【题型】填空题　【知识点】立体几何　【难度】easy
如图，有一个水平放置的透明无盖的正方容器，容器高\\
\noindent 8cm，将一个球放置在容器口，再向容器注水，当球面接触水面时，测得水深为 6cm，若不计容器的厚\\
\noindent 度，则球的表面积为\_\_\_\_\_\_\_\_\_\_$\mathrm{cm}^2$.

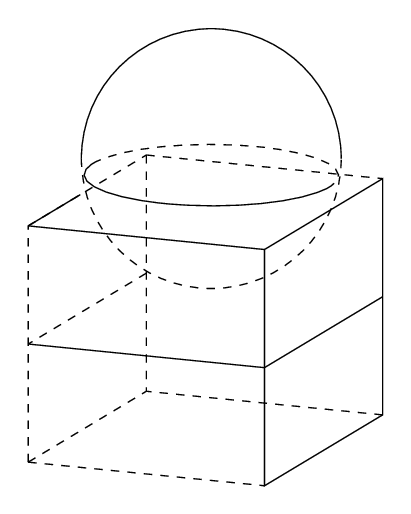
【解答】
\noindent 【答案】$100\pi$\\
\noindent 【分析】设正方体上底面所在平面截球的小圆$M$，则圆心$M$为正方体上底面正方形的中心，设球的半径\\
\noindent 为$R$，得到球心到上底面的距离等于$(R-2)$，根据球的截面圆的性质，求得$R=5$，结合球的表面积公\\
\noindent 式，即可求解.\\
\noindent 【详解】设正方体上底面所在平面截球的小圆$M$，则圆心$M$为正方体上底面正方形的中心，\\
\noindent 如图所示，\\
\noindent 设球的半径为$R$，根据题意得球心到上底面的距离等于$(R-2)\ \mathrm{cm}$，\\
\noindent 又由圆$M$的半径为$4$，根据球的截面圆的性质，可得$R^2=(R-2)^2+4^2$，解得$R=5$，\\
\noindent 所以球的表面积为$S=4\pi R^2=4\pi\times5^2=100\pi$.\\
\noindent 故答案为：$100\pi$.

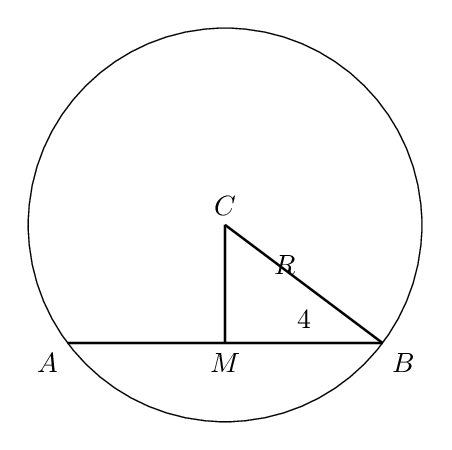